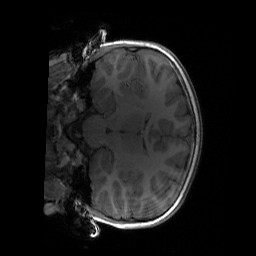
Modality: T1w
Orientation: coronal
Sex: female
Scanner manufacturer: siemens
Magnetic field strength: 3 T
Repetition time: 1.9 s
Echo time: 0.00243 s